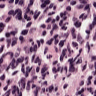
Metastatic tissue present: no